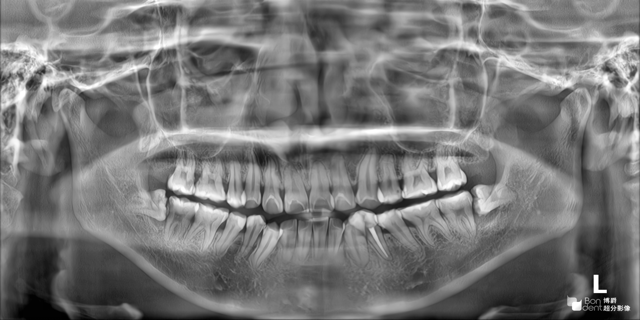
adult